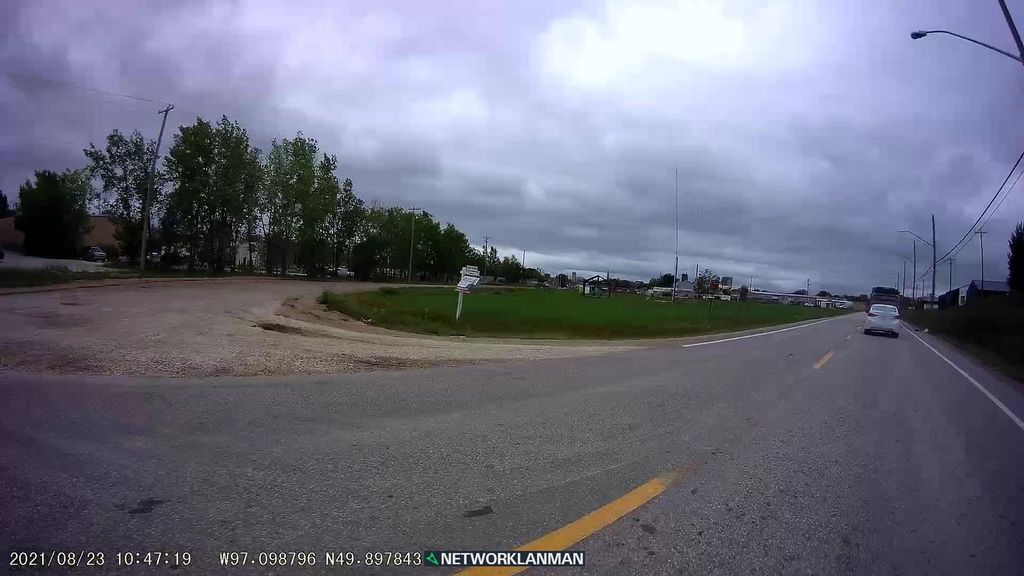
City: winnipeg